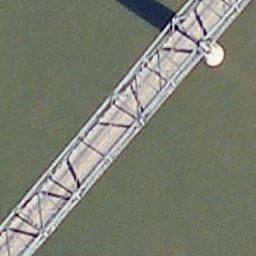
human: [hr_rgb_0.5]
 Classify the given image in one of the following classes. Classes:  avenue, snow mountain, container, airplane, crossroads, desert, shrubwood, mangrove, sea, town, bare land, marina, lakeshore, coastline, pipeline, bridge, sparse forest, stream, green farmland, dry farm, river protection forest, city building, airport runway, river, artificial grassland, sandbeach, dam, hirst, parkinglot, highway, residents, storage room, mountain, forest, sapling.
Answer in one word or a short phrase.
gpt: bridge